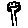
Label: tree